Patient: sex F, age 71
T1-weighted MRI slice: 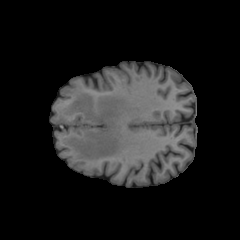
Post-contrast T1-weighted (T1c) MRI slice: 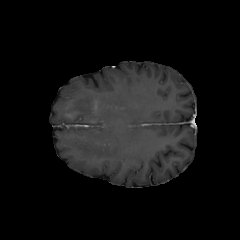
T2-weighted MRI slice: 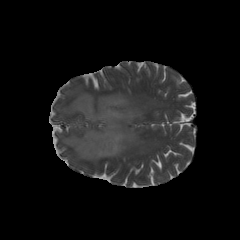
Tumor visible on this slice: yes
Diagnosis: Glioblastoma, IDH-wildtype
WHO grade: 4